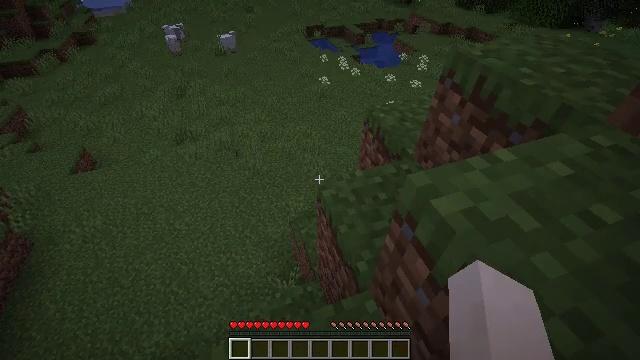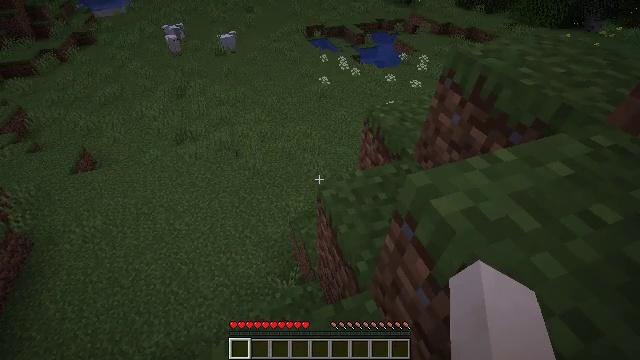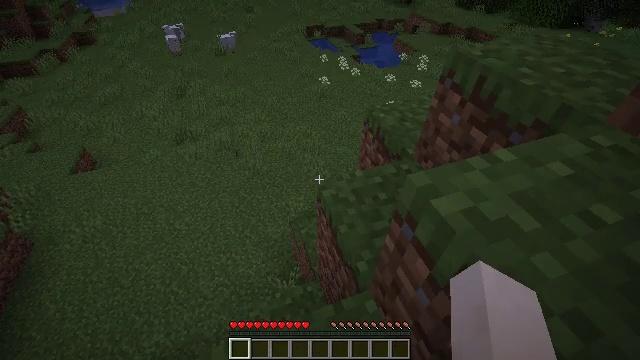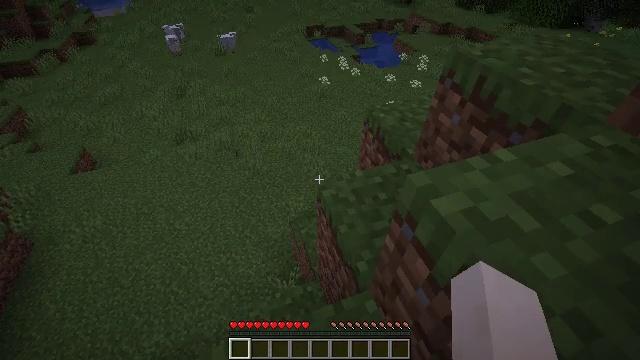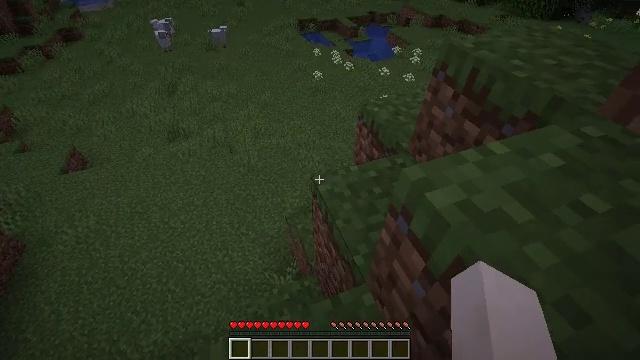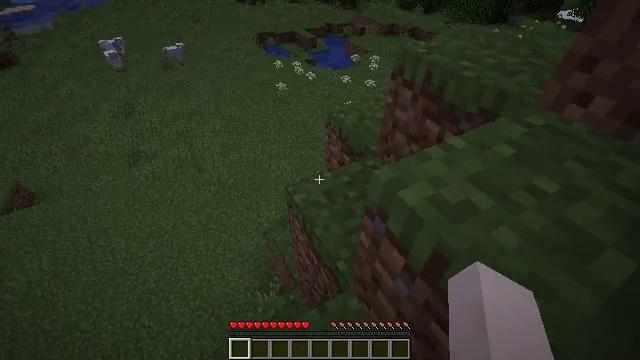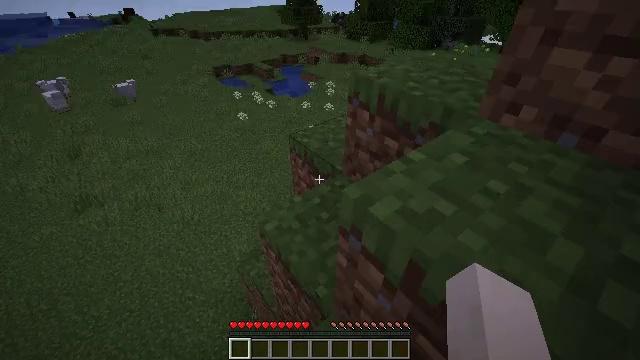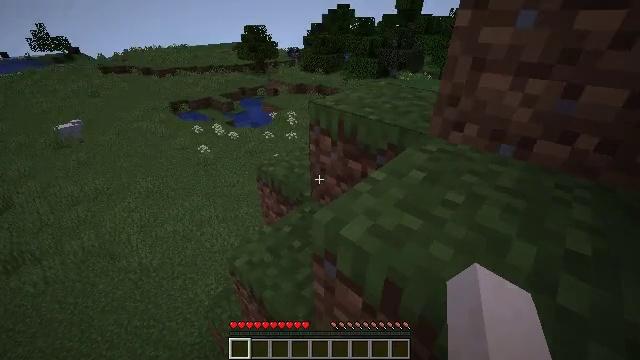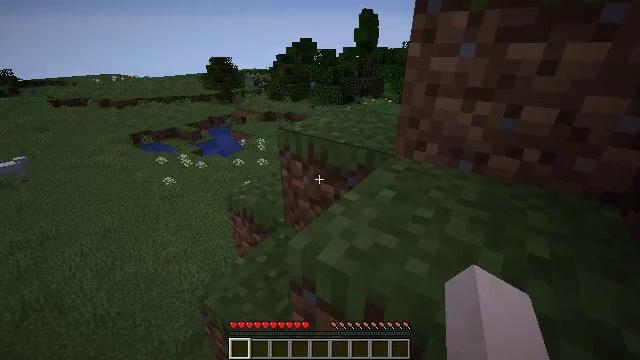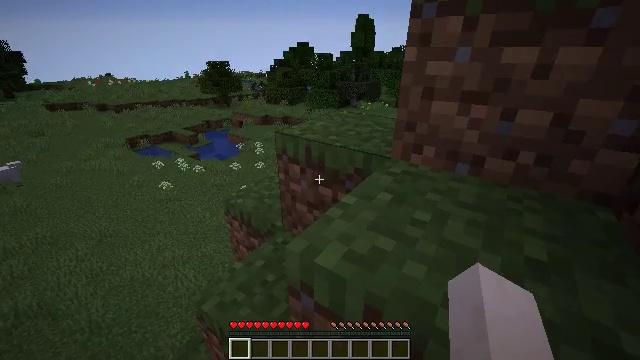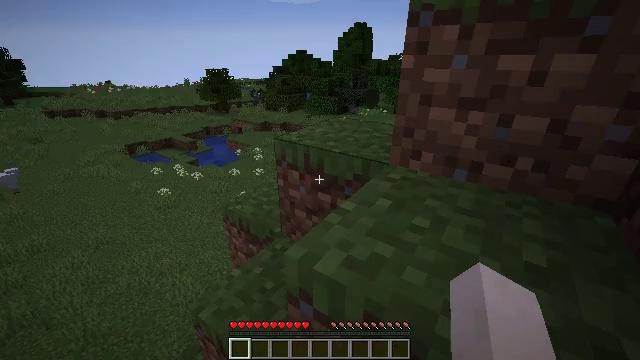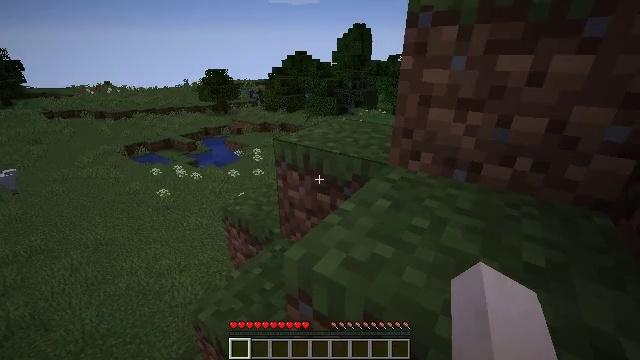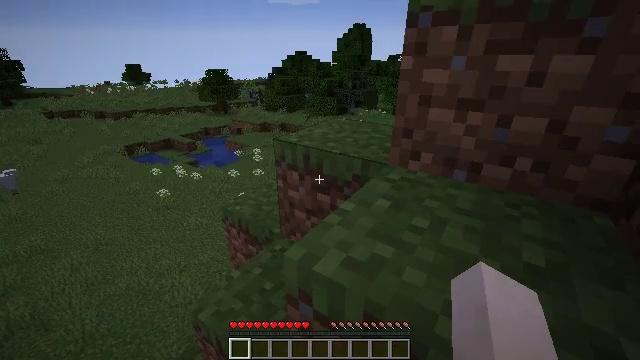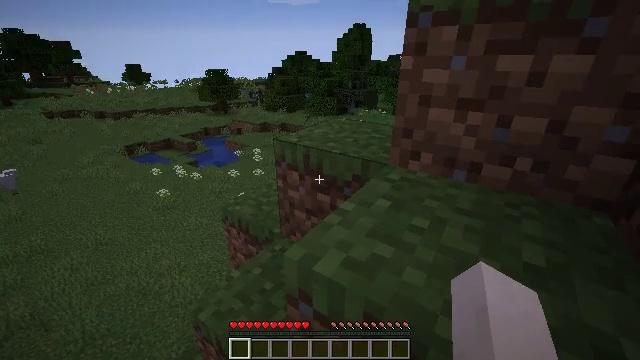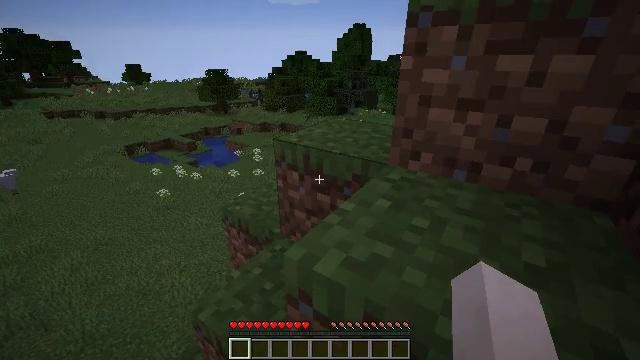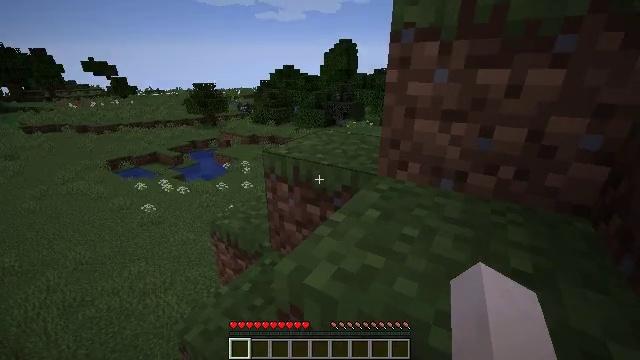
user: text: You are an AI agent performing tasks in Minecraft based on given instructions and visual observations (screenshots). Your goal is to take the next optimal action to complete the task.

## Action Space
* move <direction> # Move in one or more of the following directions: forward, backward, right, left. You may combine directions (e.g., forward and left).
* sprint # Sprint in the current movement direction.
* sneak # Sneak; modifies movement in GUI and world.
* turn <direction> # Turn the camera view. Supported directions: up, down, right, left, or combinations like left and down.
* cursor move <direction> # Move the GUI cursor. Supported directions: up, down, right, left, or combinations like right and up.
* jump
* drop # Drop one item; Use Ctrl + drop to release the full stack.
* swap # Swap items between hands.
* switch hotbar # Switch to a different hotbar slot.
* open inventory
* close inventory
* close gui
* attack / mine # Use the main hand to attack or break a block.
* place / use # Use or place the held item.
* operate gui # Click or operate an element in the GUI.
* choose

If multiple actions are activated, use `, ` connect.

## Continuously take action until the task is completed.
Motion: motion action
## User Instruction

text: Harvest birch logs from birch trees.
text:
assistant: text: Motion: attack / mine
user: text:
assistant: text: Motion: attack / mine
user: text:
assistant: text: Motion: attack / mine
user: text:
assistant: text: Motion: turn right and down, attack / mine
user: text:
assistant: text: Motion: turn right and up, attack / mine
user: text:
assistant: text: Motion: turn right and up, attack / mine
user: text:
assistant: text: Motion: turn right and up, attack / mine
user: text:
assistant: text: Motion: turn right and up, attack / mine
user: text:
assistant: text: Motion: attack / mine
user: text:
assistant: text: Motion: turn up, attack / mine
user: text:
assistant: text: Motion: attack / mine
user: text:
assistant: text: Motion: attack / mine
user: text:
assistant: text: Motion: attack / mine
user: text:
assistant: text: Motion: attack / mine
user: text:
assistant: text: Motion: turn right and up, attack / mine
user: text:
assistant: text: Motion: turn up, attack / mine
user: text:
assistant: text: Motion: turn left, attack / mine
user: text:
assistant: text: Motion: turn left, attack / mine
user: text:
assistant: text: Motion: turn left, attack / mine
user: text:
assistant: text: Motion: turn left and up, attack / mine
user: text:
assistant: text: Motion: turn up, attack / mine
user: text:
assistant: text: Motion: attack / mine
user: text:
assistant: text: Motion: move forward and move left, attack / mine
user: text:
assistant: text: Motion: move forward and move left, attack / mine
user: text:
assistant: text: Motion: move forward and move left, attack / mine
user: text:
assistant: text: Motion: move forward and move left, turn right, attack / mine
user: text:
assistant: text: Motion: move forward and move left, turn left, attack / mine
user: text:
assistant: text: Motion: move forward and move left, turn left, attack / mine
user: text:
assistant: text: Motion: move left, turn left, attack / mine
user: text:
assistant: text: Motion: move left, turn left, attack / mine